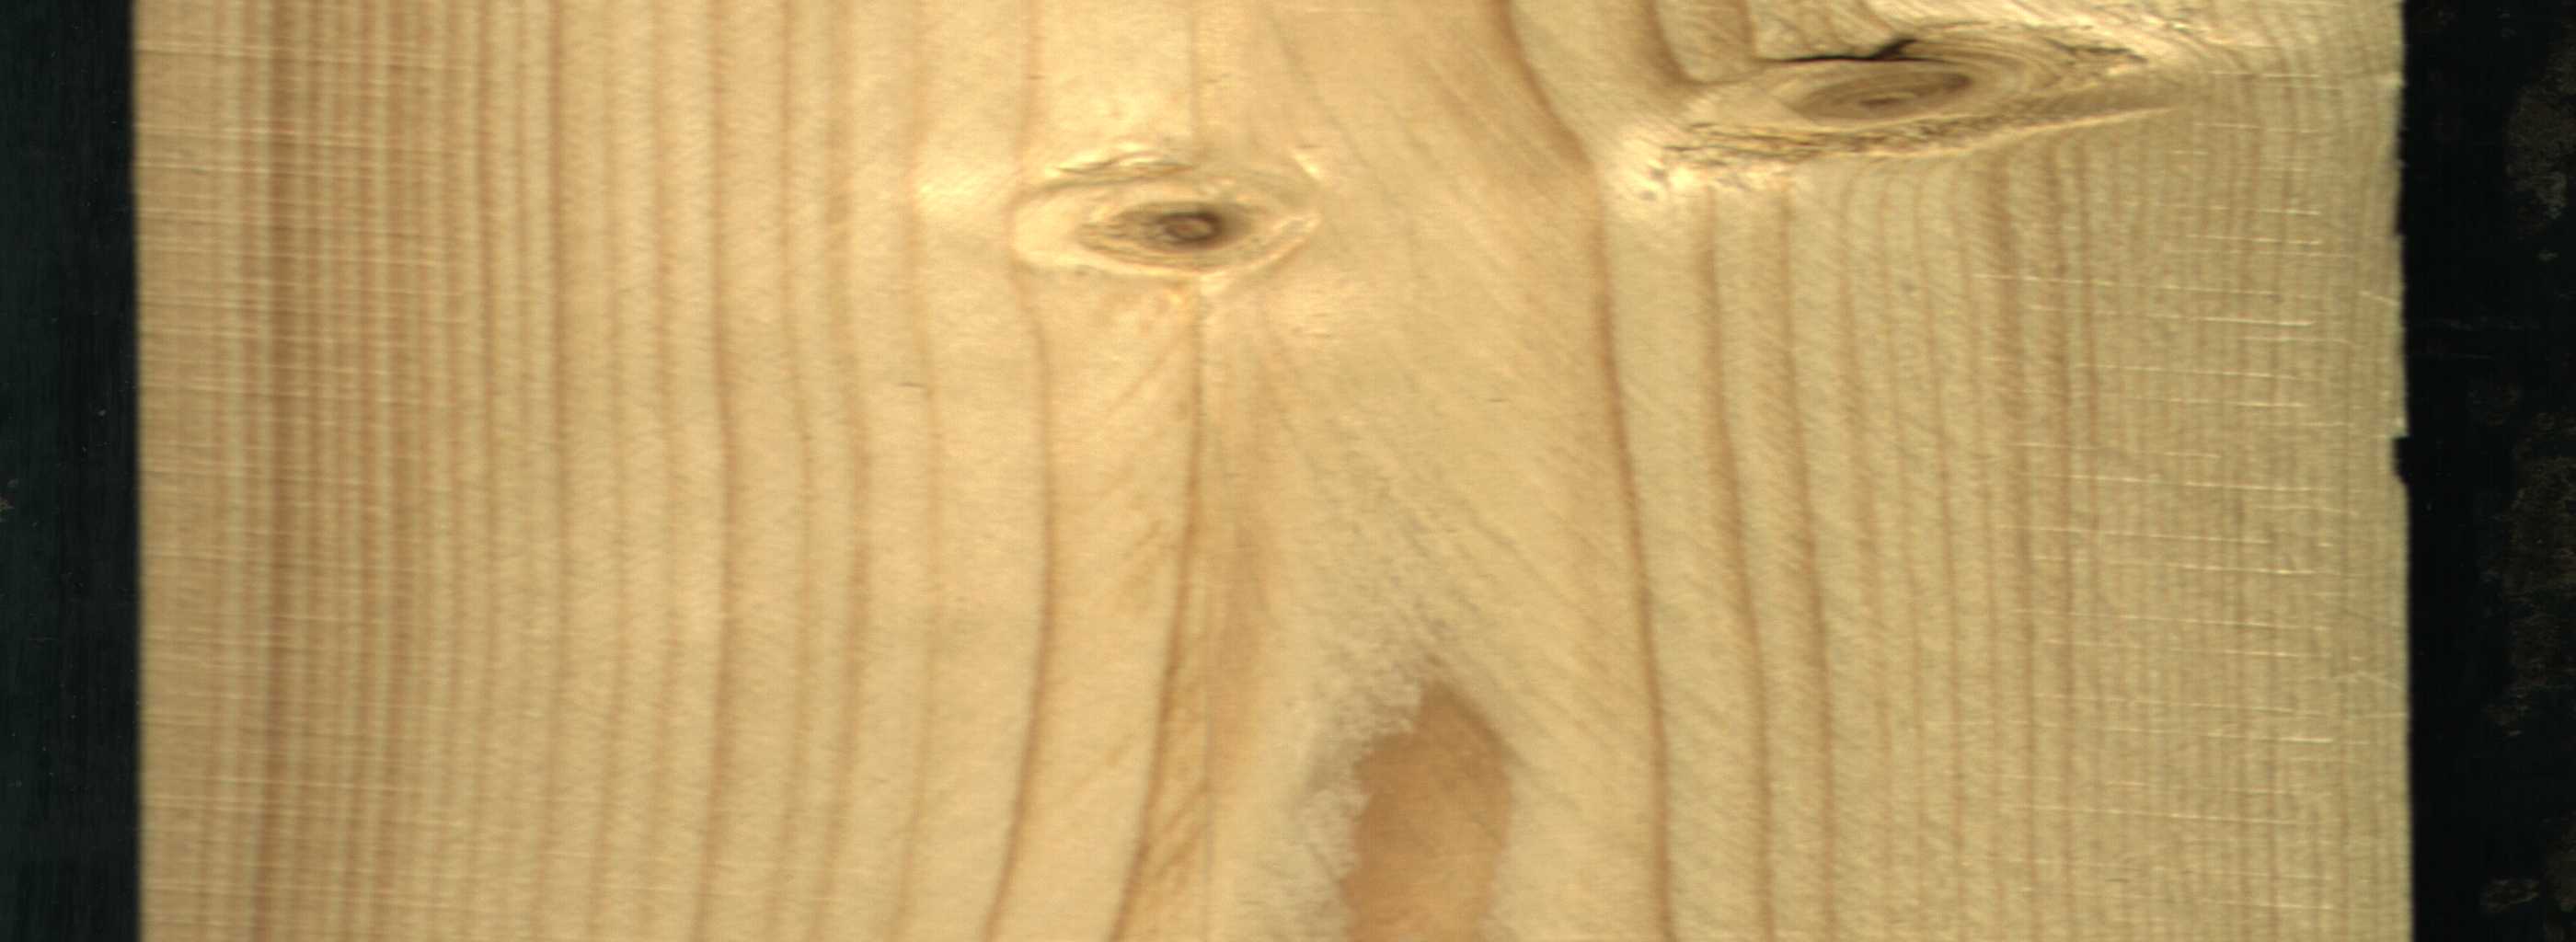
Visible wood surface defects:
knot_with_crack
Live_Knot